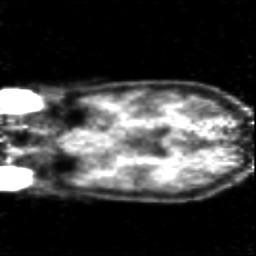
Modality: PET
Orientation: coronal
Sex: female
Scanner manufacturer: siemens